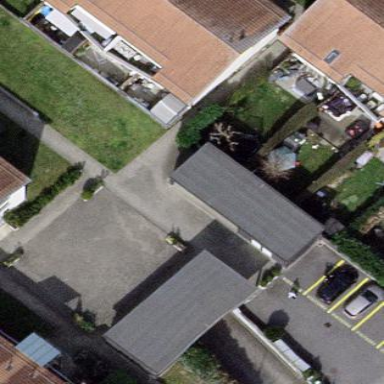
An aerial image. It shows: View of roof of building.